Aerial crown-view tile of a tropical tree (Barro Colorado Island, Panama), acquired 20250715:
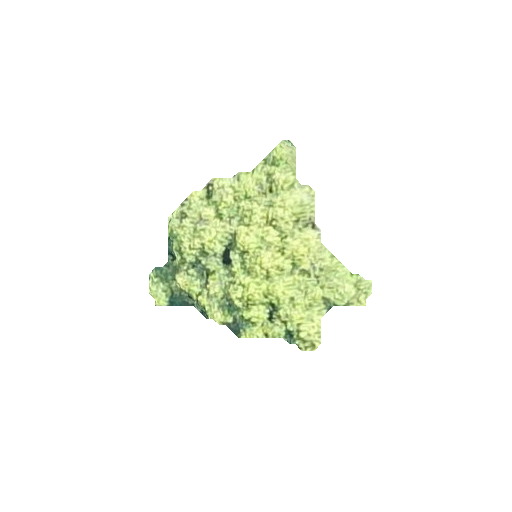
Species: Guatteria lucens
GBIF accepted scientific name: Guatteria lucens
Crown area: 37.776 m²